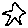
Label: star